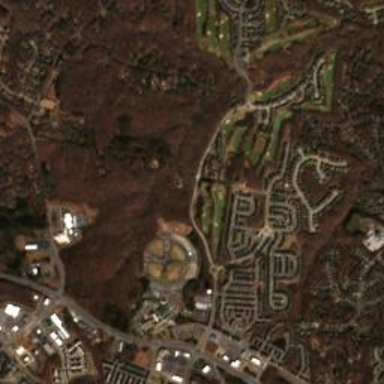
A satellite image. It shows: Golf course surrounded by greenery.